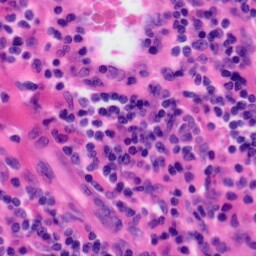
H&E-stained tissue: Tonsil